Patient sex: M
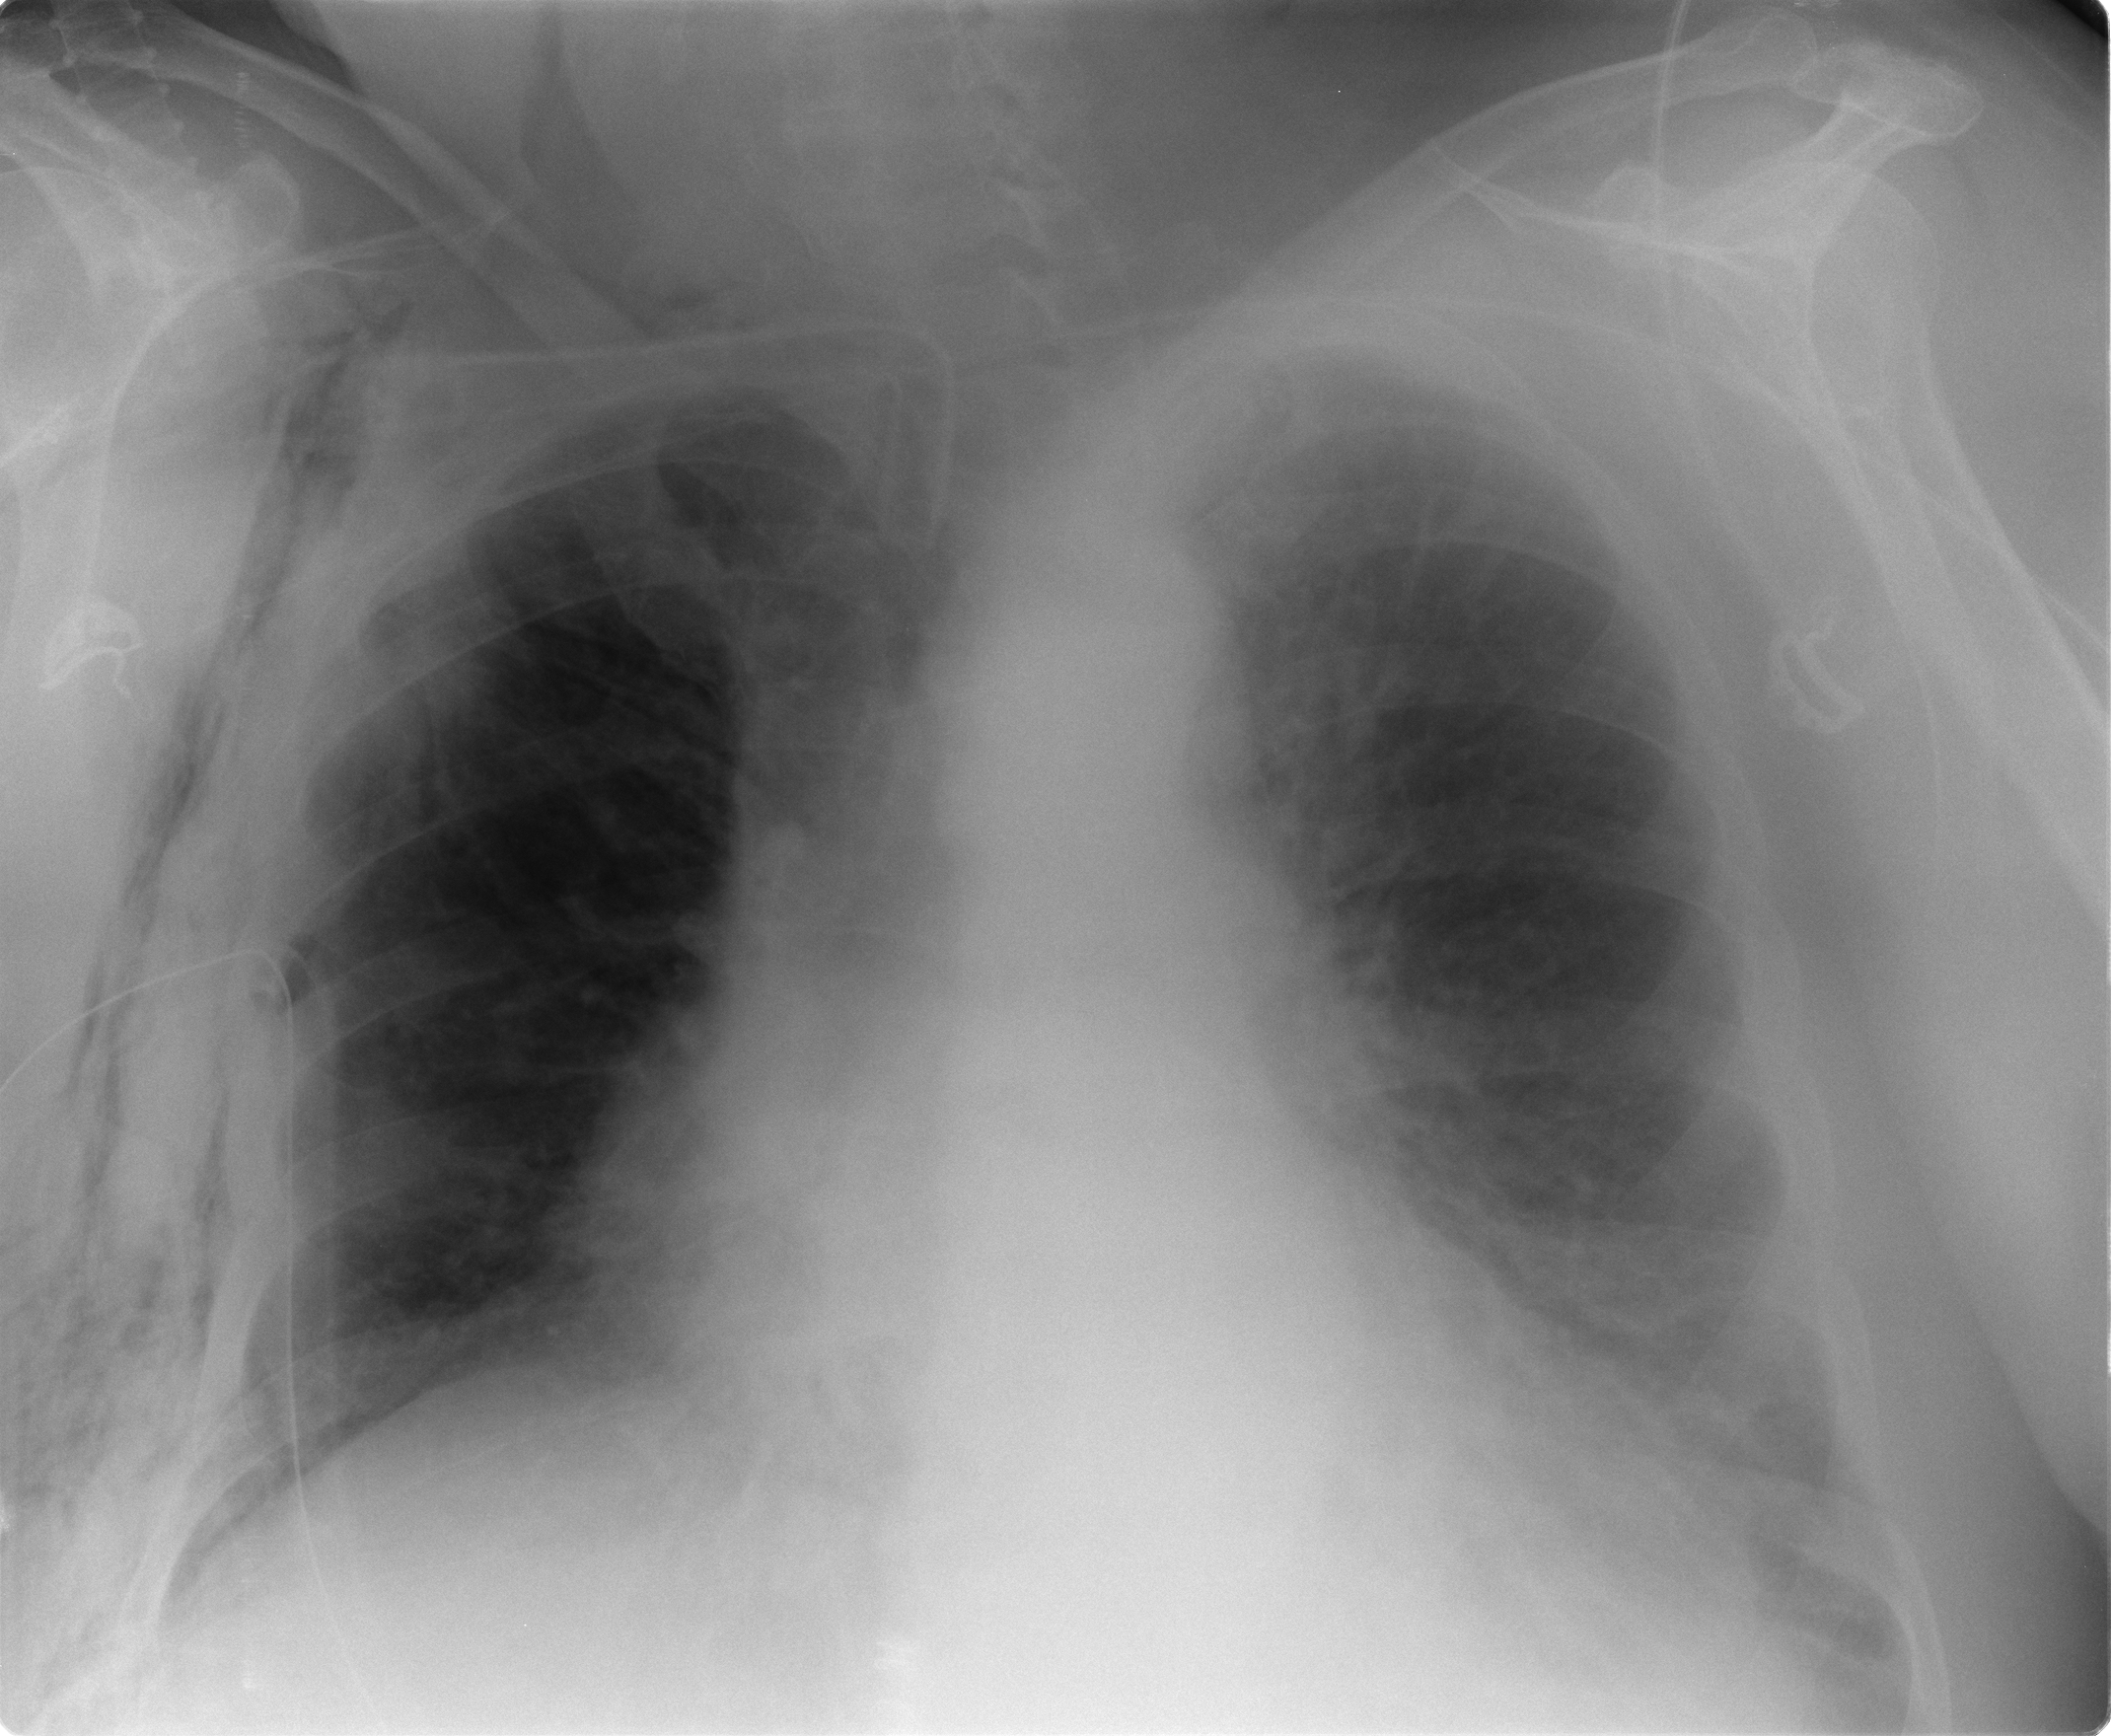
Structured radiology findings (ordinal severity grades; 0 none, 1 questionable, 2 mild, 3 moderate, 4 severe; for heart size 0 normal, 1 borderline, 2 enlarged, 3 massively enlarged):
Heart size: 0
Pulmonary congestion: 2
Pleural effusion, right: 0
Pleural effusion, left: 2
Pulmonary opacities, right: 0
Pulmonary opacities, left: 0
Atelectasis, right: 2
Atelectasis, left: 2